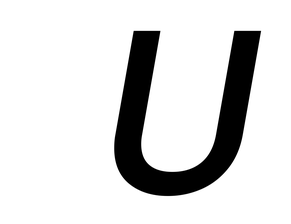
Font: Poppins-MediumItalic